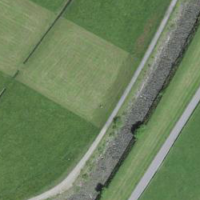
EUNIS habitat code: 24
Species observed at this site:
Tussilago farfara